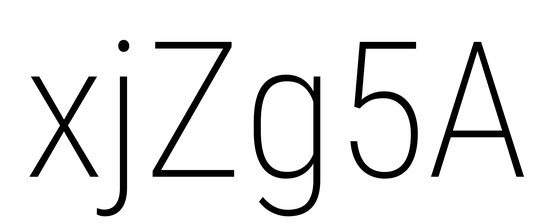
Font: Roboto_Condensed_ExtraLight